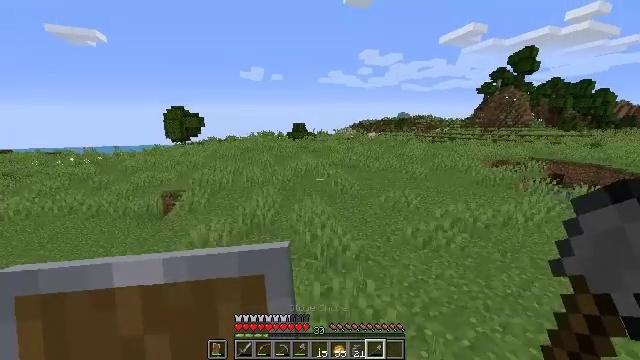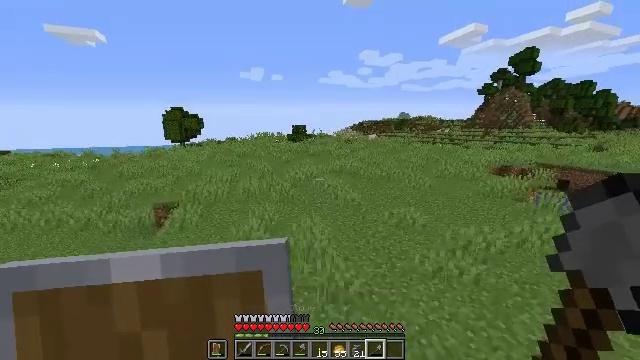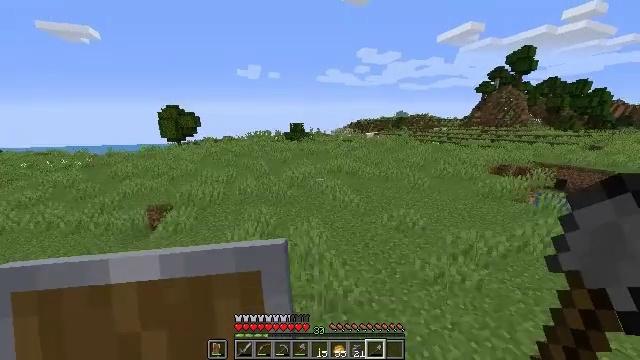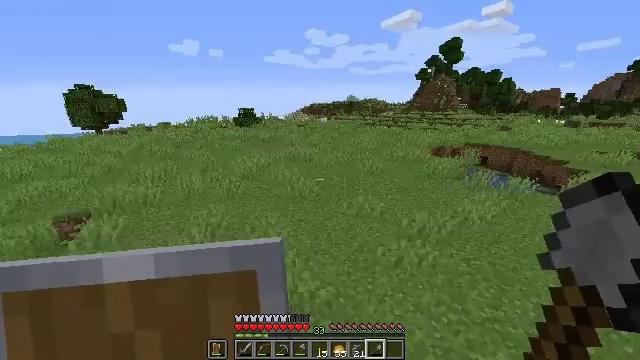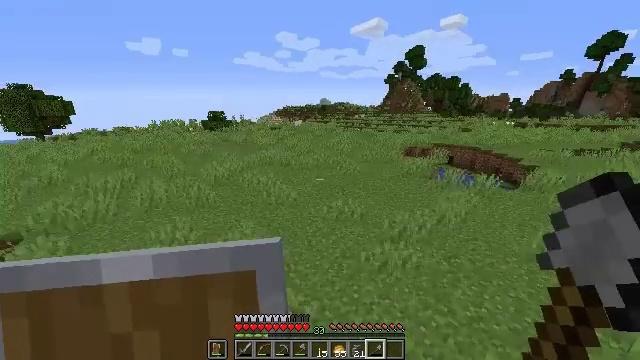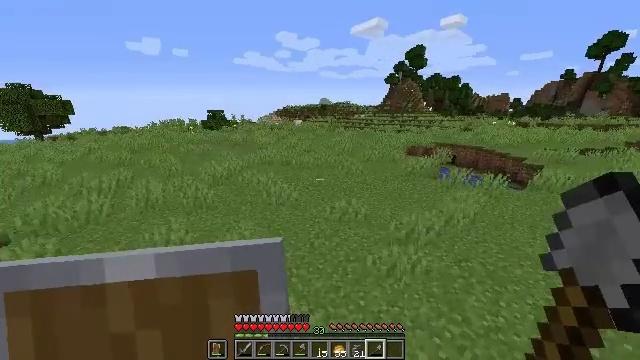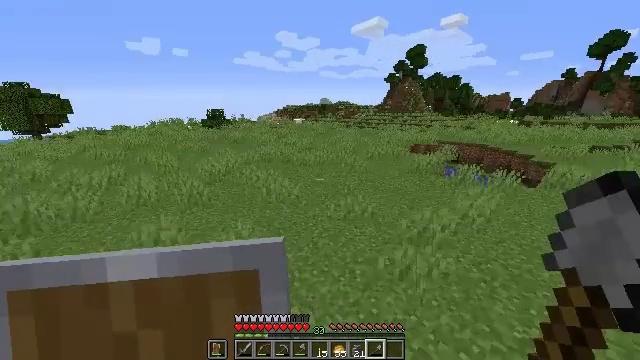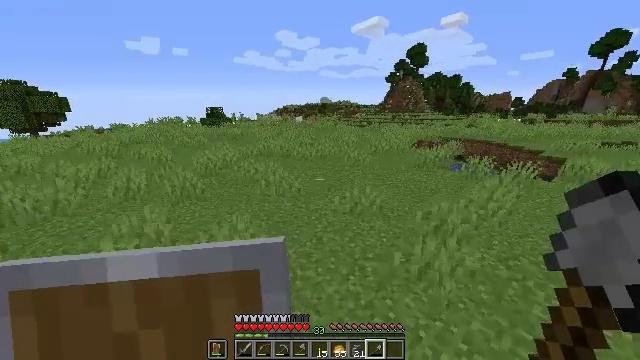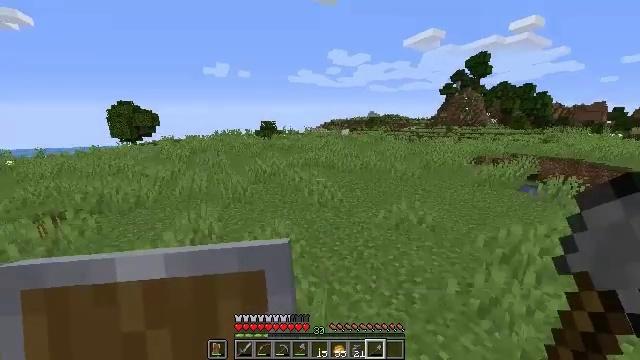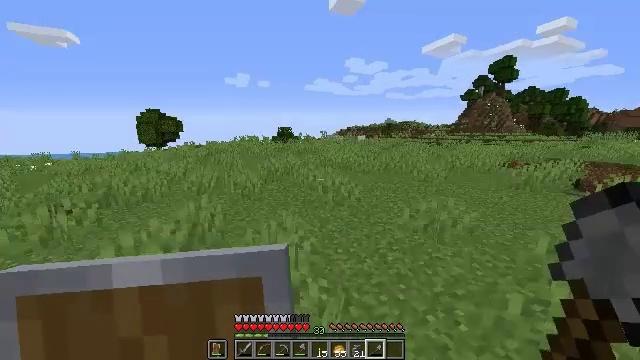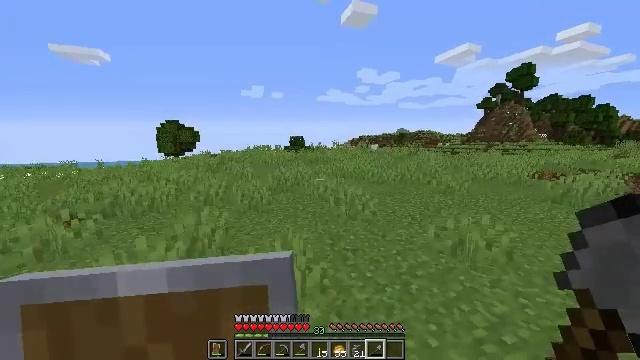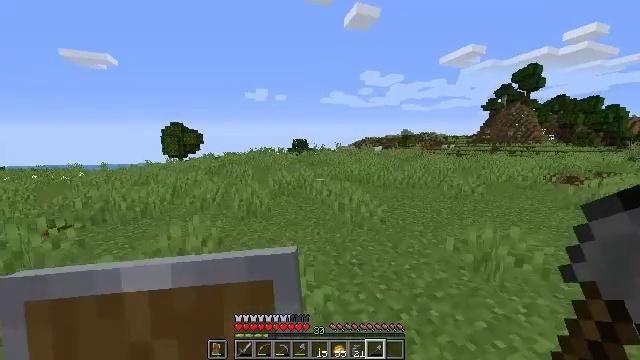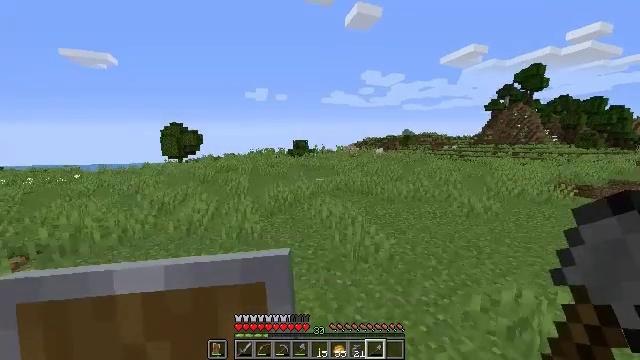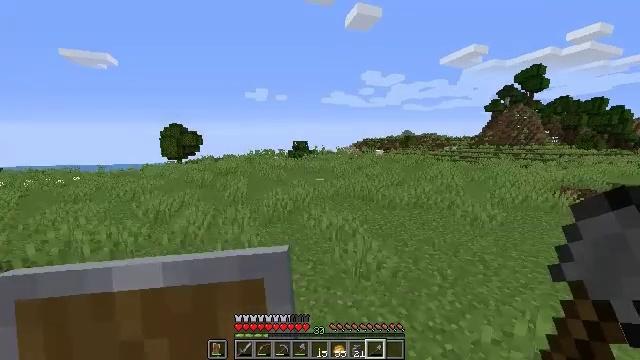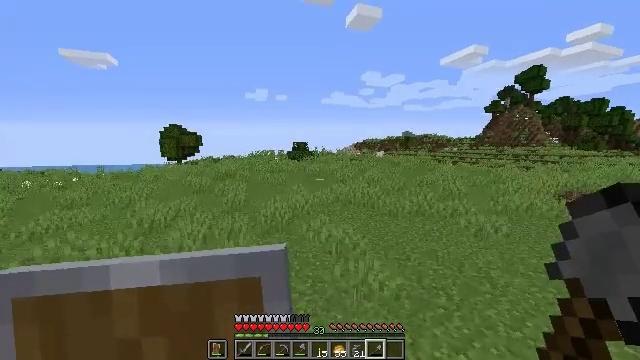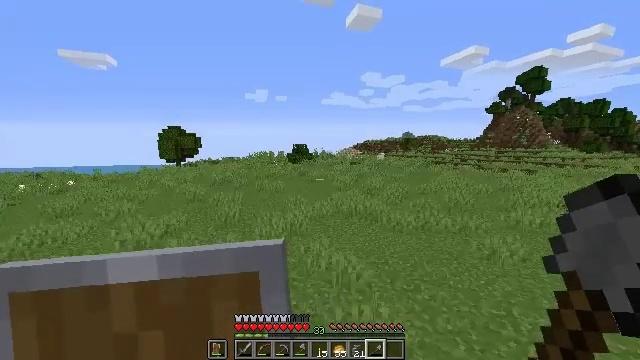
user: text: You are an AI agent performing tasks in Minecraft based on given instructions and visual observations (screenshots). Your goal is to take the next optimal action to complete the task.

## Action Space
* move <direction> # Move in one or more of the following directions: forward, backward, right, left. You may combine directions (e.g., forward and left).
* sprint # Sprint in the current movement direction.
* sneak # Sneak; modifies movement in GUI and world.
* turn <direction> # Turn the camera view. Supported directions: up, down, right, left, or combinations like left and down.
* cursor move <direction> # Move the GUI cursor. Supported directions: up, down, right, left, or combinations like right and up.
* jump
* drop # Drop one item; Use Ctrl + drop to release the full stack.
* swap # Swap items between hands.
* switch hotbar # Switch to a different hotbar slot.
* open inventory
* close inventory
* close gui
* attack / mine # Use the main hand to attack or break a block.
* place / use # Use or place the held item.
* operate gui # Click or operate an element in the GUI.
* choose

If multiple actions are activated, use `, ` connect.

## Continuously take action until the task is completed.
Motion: motion action
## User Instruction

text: Mine the pumpkin from the ground.
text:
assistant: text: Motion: move forward
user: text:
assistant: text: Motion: move forward
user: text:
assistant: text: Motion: move forward, turn right and down
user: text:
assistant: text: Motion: move forward, turn right
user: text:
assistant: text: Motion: move forward
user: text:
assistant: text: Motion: move forward
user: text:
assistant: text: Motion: move forward
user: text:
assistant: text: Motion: move forward, turn left and up
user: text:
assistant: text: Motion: move forward, turn left and up
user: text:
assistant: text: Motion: move forward, turn left and up
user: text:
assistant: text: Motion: move forward
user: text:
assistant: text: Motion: move forward, jump
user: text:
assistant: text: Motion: move forward, jump
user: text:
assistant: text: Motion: move forward, jump
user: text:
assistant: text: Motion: move forward
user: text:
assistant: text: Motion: move forward
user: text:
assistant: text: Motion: move forward
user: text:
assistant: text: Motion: move forward
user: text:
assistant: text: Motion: move forward
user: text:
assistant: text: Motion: move forward
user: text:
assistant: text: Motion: move forward
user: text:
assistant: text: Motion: move forward
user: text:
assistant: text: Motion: move forward
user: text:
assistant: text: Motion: move forward
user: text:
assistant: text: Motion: move forward, jump
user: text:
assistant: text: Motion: move forward, jump
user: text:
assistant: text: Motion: move forward, jump
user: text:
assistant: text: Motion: move forward, jump
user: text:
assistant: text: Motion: move forward
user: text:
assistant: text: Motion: move forward